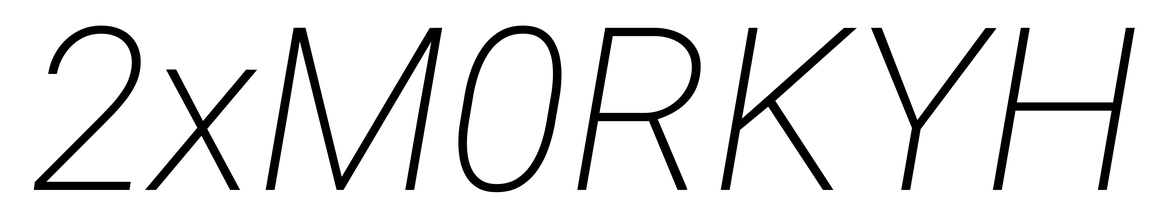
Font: Roboto-Italic_ExtraLight_Italic